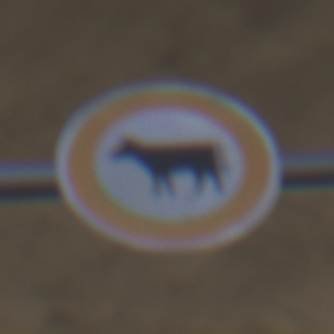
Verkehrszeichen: VerbotViehtrieb
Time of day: Midday
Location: Roofed (Underpass)
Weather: Clear
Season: NotSpecified
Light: Natural